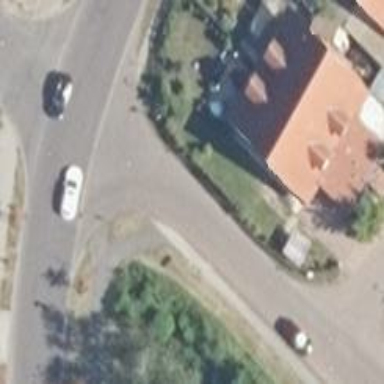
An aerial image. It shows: Asphalt sidewalk along the footway.